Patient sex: F
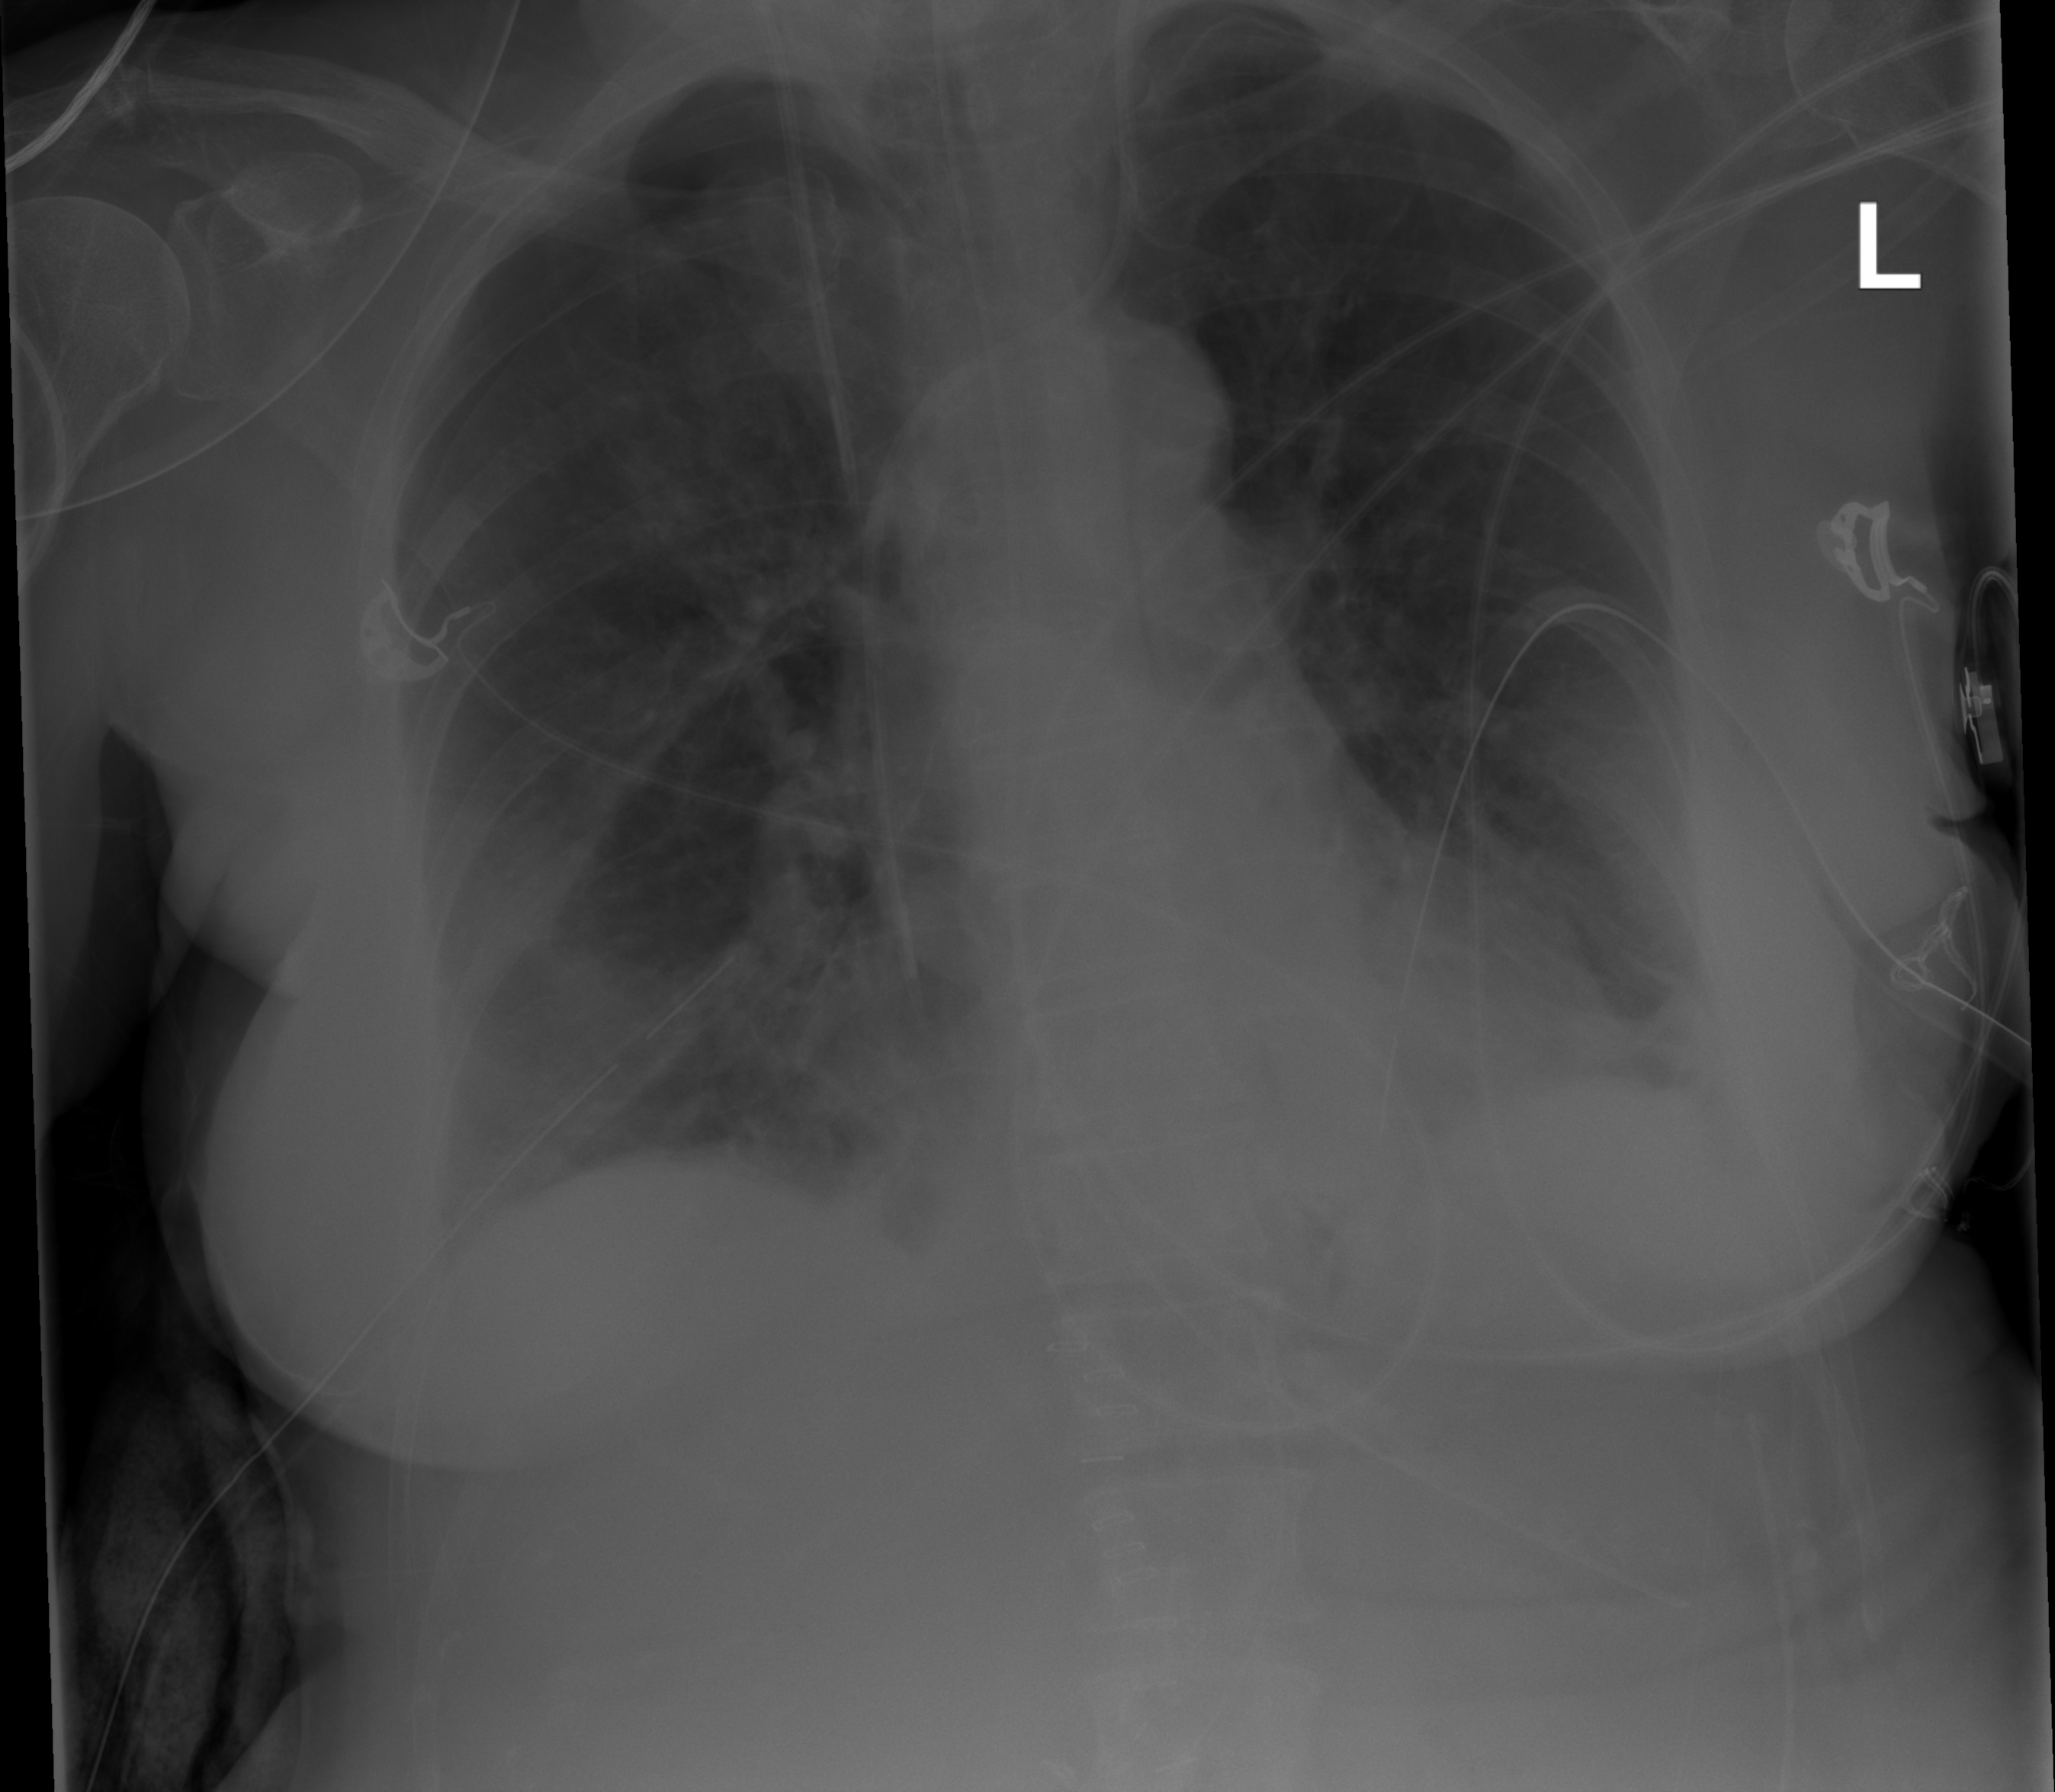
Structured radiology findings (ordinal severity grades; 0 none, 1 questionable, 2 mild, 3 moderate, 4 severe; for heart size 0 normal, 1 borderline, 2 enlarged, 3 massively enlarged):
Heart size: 1
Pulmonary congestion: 2
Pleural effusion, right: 2
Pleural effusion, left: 2
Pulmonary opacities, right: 2
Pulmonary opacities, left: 2
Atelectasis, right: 2
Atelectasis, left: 3